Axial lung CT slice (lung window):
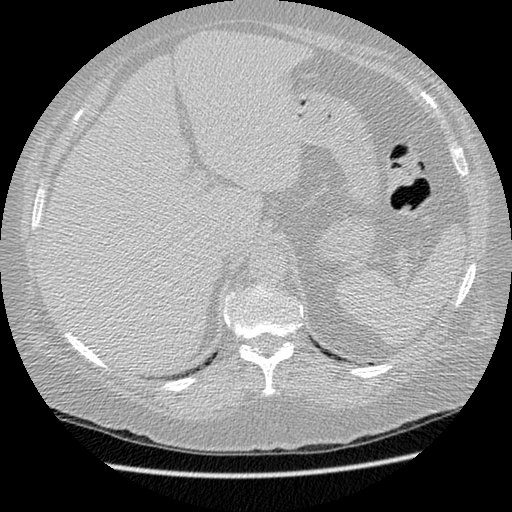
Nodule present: no